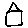
Label: house